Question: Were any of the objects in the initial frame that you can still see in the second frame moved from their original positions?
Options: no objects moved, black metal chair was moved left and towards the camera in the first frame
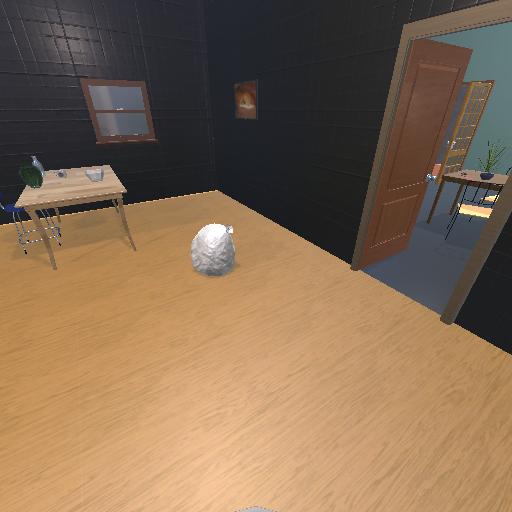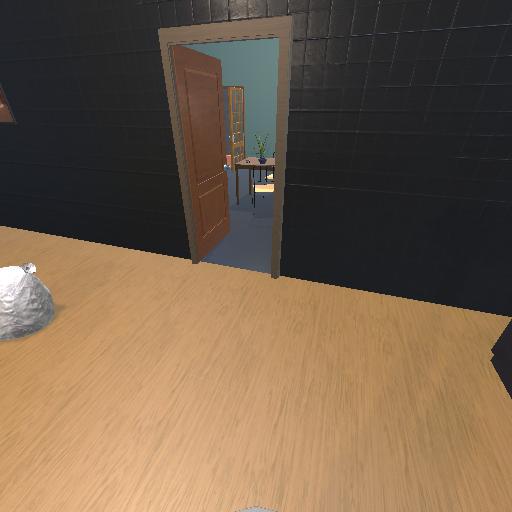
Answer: no objects moved